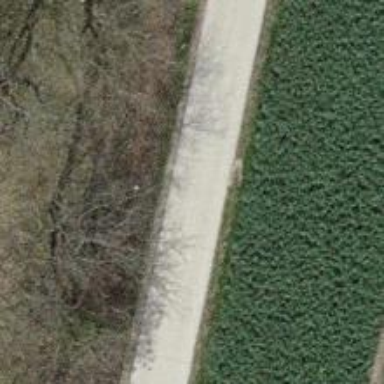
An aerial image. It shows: Unclassified road with asphalt surface.